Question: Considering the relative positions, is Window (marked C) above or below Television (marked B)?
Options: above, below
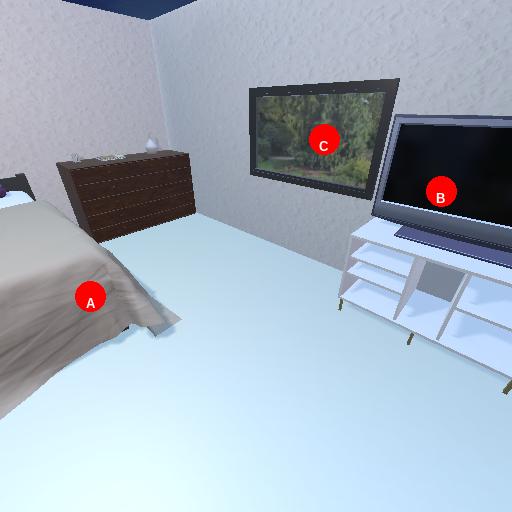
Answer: above